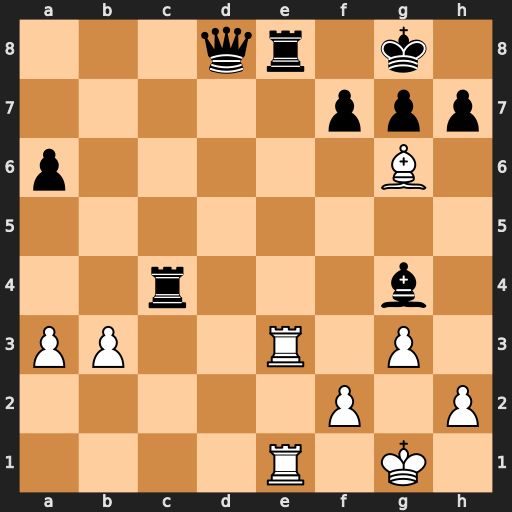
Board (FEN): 3qr1k1/5ppp/p5B1/8/2r3b1/PP2R1P1/5P1P/4R1K1
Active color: w
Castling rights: -
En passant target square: -
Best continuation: Rxe8+ Qxe8 Rxe8#